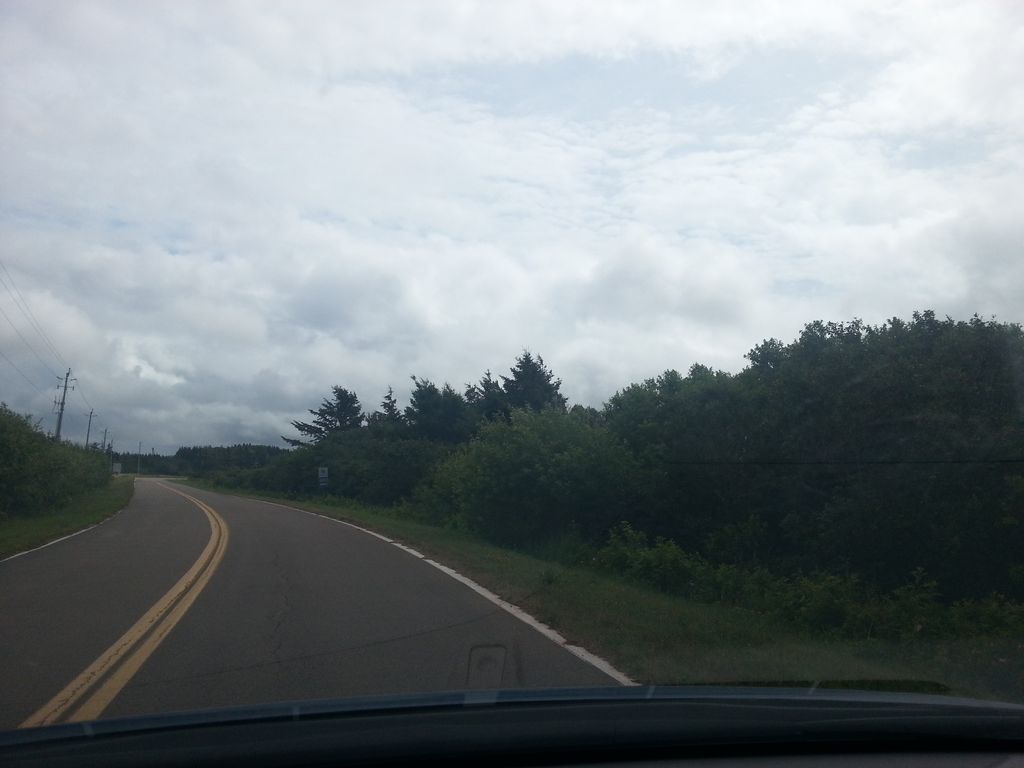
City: charlottetown